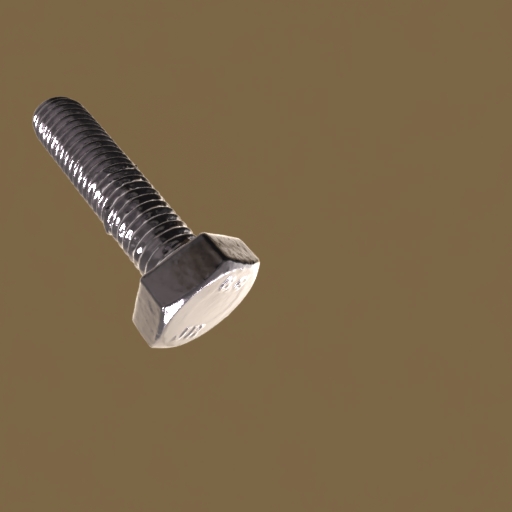
Label: bolt